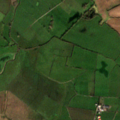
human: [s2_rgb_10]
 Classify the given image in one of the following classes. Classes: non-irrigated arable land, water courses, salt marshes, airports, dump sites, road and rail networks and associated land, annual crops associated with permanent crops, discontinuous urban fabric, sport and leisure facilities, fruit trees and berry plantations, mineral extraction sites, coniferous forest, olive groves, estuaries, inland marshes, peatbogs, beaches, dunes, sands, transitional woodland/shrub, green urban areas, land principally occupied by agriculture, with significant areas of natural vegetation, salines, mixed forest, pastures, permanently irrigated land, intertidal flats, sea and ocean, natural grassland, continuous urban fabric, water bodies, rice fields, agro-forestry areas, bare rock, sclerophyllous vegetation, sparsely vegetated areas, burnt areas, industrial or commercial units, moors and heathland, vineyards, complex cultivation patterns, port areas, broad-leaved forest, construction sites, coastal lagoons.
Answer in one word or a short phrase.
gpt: pastures